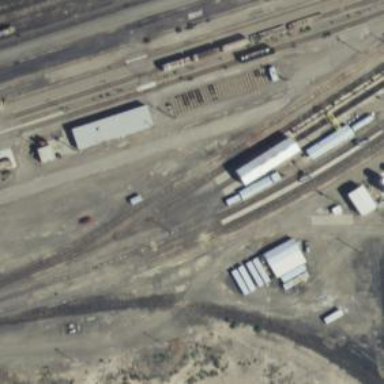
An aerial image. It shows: Abandoned railway.